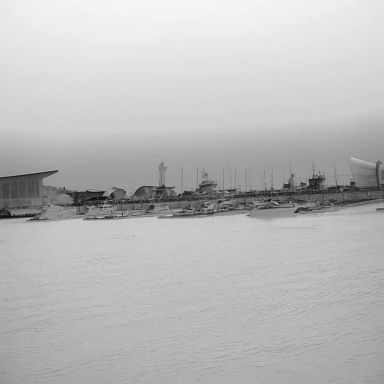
There are 16 objects shown in the infrared image, including five canoes, two liners, and nine container_ships.